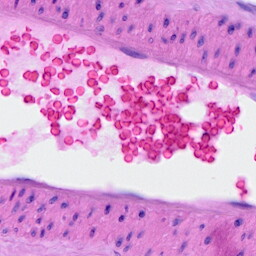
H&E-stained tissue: Breast